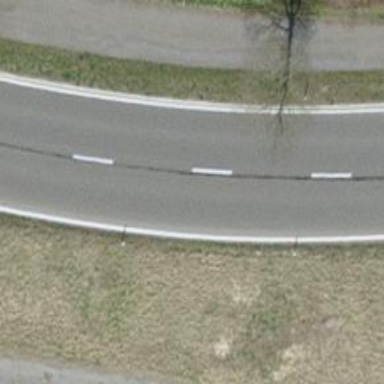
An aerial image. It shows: Secondary road.